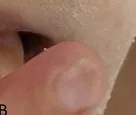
Major clinical features of the patient. (B) Nail dystrophy (right index finger).
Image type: endoscopy (airway_endoscopy)